Question: I am the getting
> org.springframework.jdbc.BadSqlGrammarException:
PreparedStatementCallback; bad SQL grammar [select cid,
clinician-code, password, first-name, last-name from Clinician where
clinician-code= ?]; nested exception is
com.mysql.jdbc.exceptions.jdbc4.MySQLSyntaxErrorException: Unknown
column 'clinician' in 'field list'
error on the following code, You can also see the Table in the screen shot, except for cid all other attributes are VARCHAR(45)

Row mapper class
'''
public class CClinicianRowMapper implements RowMapper {
@Override
public Object mapRow(ResultSet rs, int line) throws SQLException {
CClinicianResultSetExtractor extractor = new CClinicianResultSetExtractor();
return extractor.extractData(rs);
}
'''
}
Result Extractor Class
public class CClinicianResultSetExtractor implements ResultSetExtractor {
'''
@Override
public Object extractData(ResultSet rs) throws SQLException {
CClinician clinician = new CClinician();
clinician.setCid(rs.getLong("cid"));
clinician.setClinicianCode(rs.getString("clinician-code"));
clinician.setPassword(rs.getString("password"));
clinician.setFirstName(rs.getString("first-name"));
return clinician;
}
'''
}
Class for selecting data from table
'''
public List<CClinician> findClinician(CClinician _clinician) {
// TODO Auto-generated method stub
JdbcTemplate select = new JdbcTemplate(dataSource);
try
{
return select.query("select cid, clinician-code, password, first-name, last-name from Clinician where clinician-code= ?",
new Object[] {_clinician.getClinicianCode()}, new CClinicianRowMapper());
}
catch (Exception e)
{
e.printStackTrace();
}
return null;
}
'''
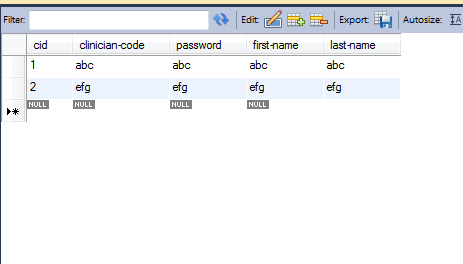
Answer: In order to use a dash in the column names, you need to escape them with back ticks.
'''
"SELECT cid, 'clinician-code', password, 'first-name', 'last-name'
FROM Clinician
WHERE 'clinician-code' = ?"
'''